Field crop: tomato
Growth stage: 1
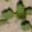
Species: portulaca